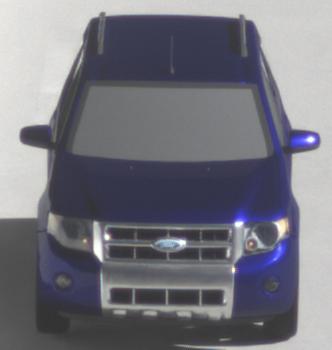
Make: Ford
Model: Escape Hybrid
Detailed model: -
Model produced from: 2004
Model produced until: 2012
Doors: 5
Color: blue
Road condition: dry road
Daytime: midday
Contrast: high contrast